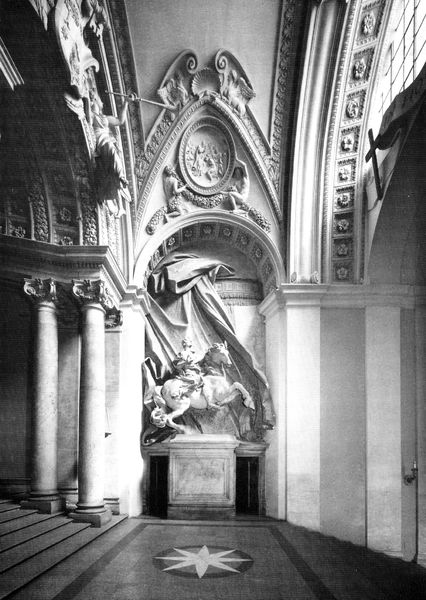
Titel: Reiterstatue Konstantins
Künstler: Giovanni Lorenzo Bernini
Standort: Rom, Vatikan, Scala Regia (EU - I - Latium)
Schlagwörter: schatten, weiß, fenster, licht, marmor, raum, säule, säulen, blüten, gebäude, rosen, tuch, architektur, barock, falten, sockel, vorhang, kirche, innen, oval, pferd, reiter, engel, skulptur, statue, hufe, ritt, relief, bogen, treppe, ornamente, interior, stuck, stufen, plastik, podest, halle, foto, bögen, nische, gewölbe, medaillon, kreuz, palast, stern, rippen, schwarzweiß, napoleon, kapitell, girlanden, photo, schloß, kasetten, muschel, muscheln, posaune, putti, streben, rosetten, reiterstatue, reiterstandbild, feston, korintisch, trompete, geböude, gefache, bewegtheit